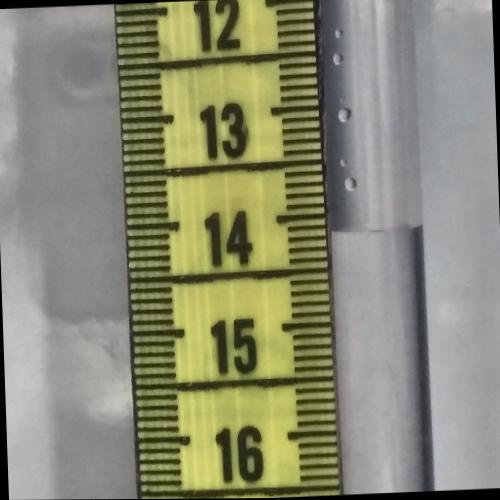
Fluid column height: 14.2 cm